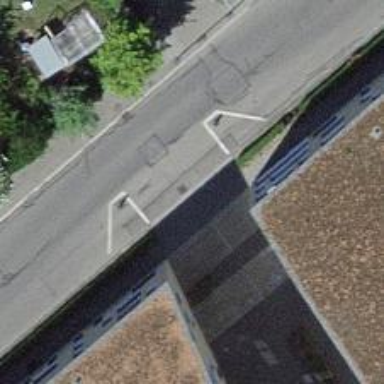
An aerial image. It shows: Kerb barrier.